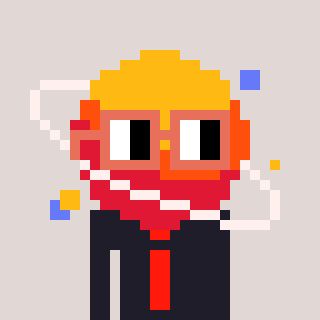
a pixel art character with square orange glasses, a saturn-shaped head and a grayscale-colored body on a warm background